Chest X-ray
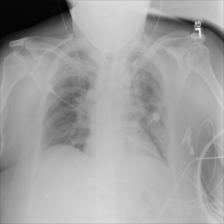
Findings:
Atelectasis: negative
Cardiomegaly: negative
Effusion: negative
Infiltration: negative
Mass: negative
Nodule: negative
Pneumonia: negative
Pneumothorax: negative
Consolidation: negative
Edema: negative
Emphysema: negative
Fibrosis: negative
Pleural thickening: negative
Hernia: negative